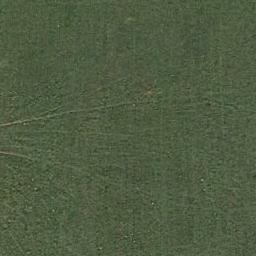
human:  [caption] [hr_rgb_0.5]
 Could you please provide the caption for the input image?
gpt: This meadow has evenly distributed dense grasses .

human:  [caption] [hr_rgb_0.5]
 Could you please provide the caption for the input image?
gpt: The meadow is full of green grass .

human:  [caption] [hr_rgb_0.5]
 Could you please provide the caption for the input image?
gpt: The entire image is dominated by grass .

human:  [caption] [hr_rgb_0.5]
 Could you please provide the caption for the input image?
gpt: The meadow is dense but uneven .

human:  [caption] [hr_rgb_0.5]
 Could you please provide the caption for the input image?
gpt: A green and smooth meadow with many green grass .